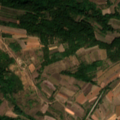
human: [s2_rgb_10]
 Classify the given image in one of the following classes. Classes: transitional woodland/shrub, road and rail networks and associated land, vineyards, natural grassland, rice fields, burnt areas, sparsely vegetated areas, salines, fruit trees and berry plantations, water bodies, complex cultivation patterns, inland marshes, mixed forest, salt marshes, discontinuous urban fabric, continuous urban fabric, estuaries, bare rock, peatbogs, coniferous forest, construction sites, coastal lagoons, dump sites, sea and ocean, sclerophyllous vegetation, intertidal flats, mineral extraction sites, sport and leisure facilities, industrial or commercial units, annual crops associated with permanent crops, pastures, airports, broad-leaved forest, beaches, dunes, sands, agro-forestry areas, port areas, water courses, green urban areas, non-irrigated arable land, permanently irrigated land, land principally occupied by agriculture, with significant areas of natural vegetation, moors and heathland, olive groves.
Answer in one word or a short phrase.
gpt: fruit trees and berry plantations, complex cultivation patterns, land principally occupied by agriculture, with significant areas of natural vegetation, broad-leaved forest